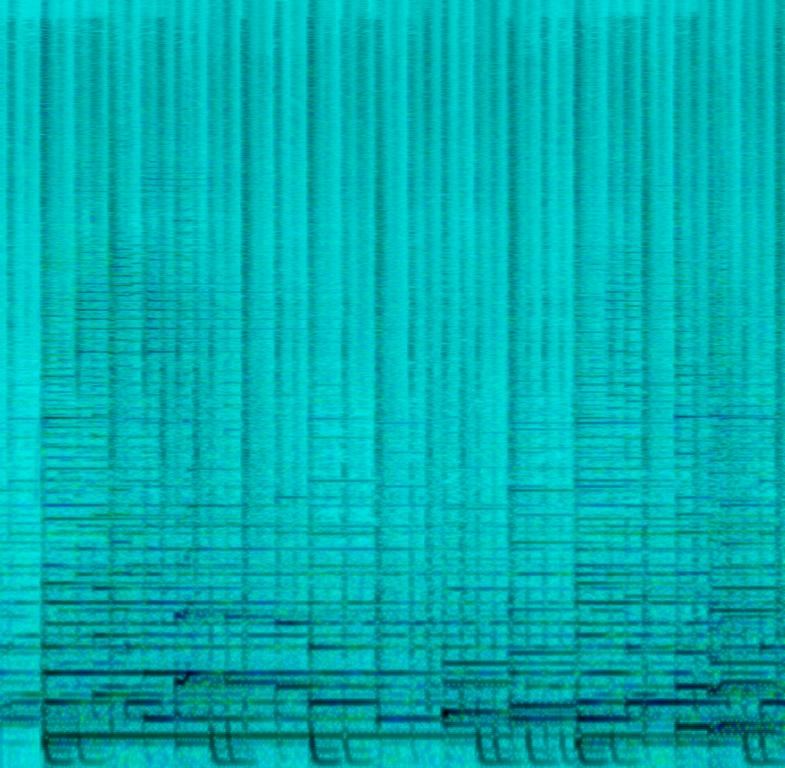
This song is an instrumental. The tempo is medium with a melodious keyboard harmony, rhythmic guitar accompaniment, punchy drumming, subtle bass line, synth arrangement and tambourine beats. The music is soft, mellow, ambient, pleasant, uplifting, and mellifluous.